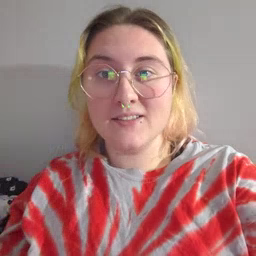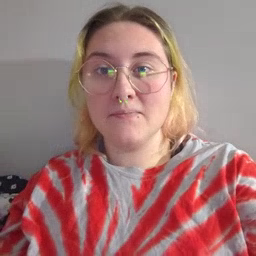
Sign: better